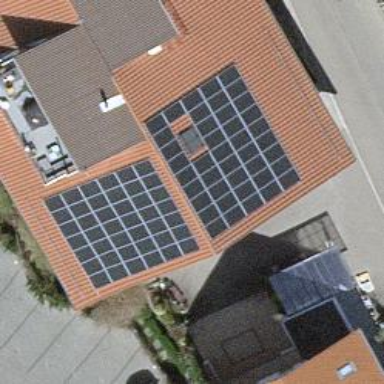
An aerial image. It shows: Solar power generator utilizing photovoltaic technology with solar photovoltaic panels.